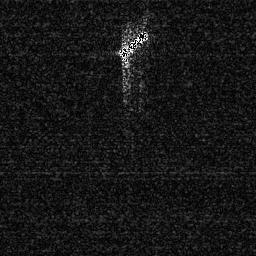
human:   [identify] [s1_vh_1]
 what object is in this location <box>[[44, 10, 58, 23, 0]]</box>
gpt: <ref>1 medium ship at the top</ref>